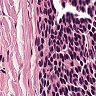
Metastatic tissue present: no